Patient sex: F
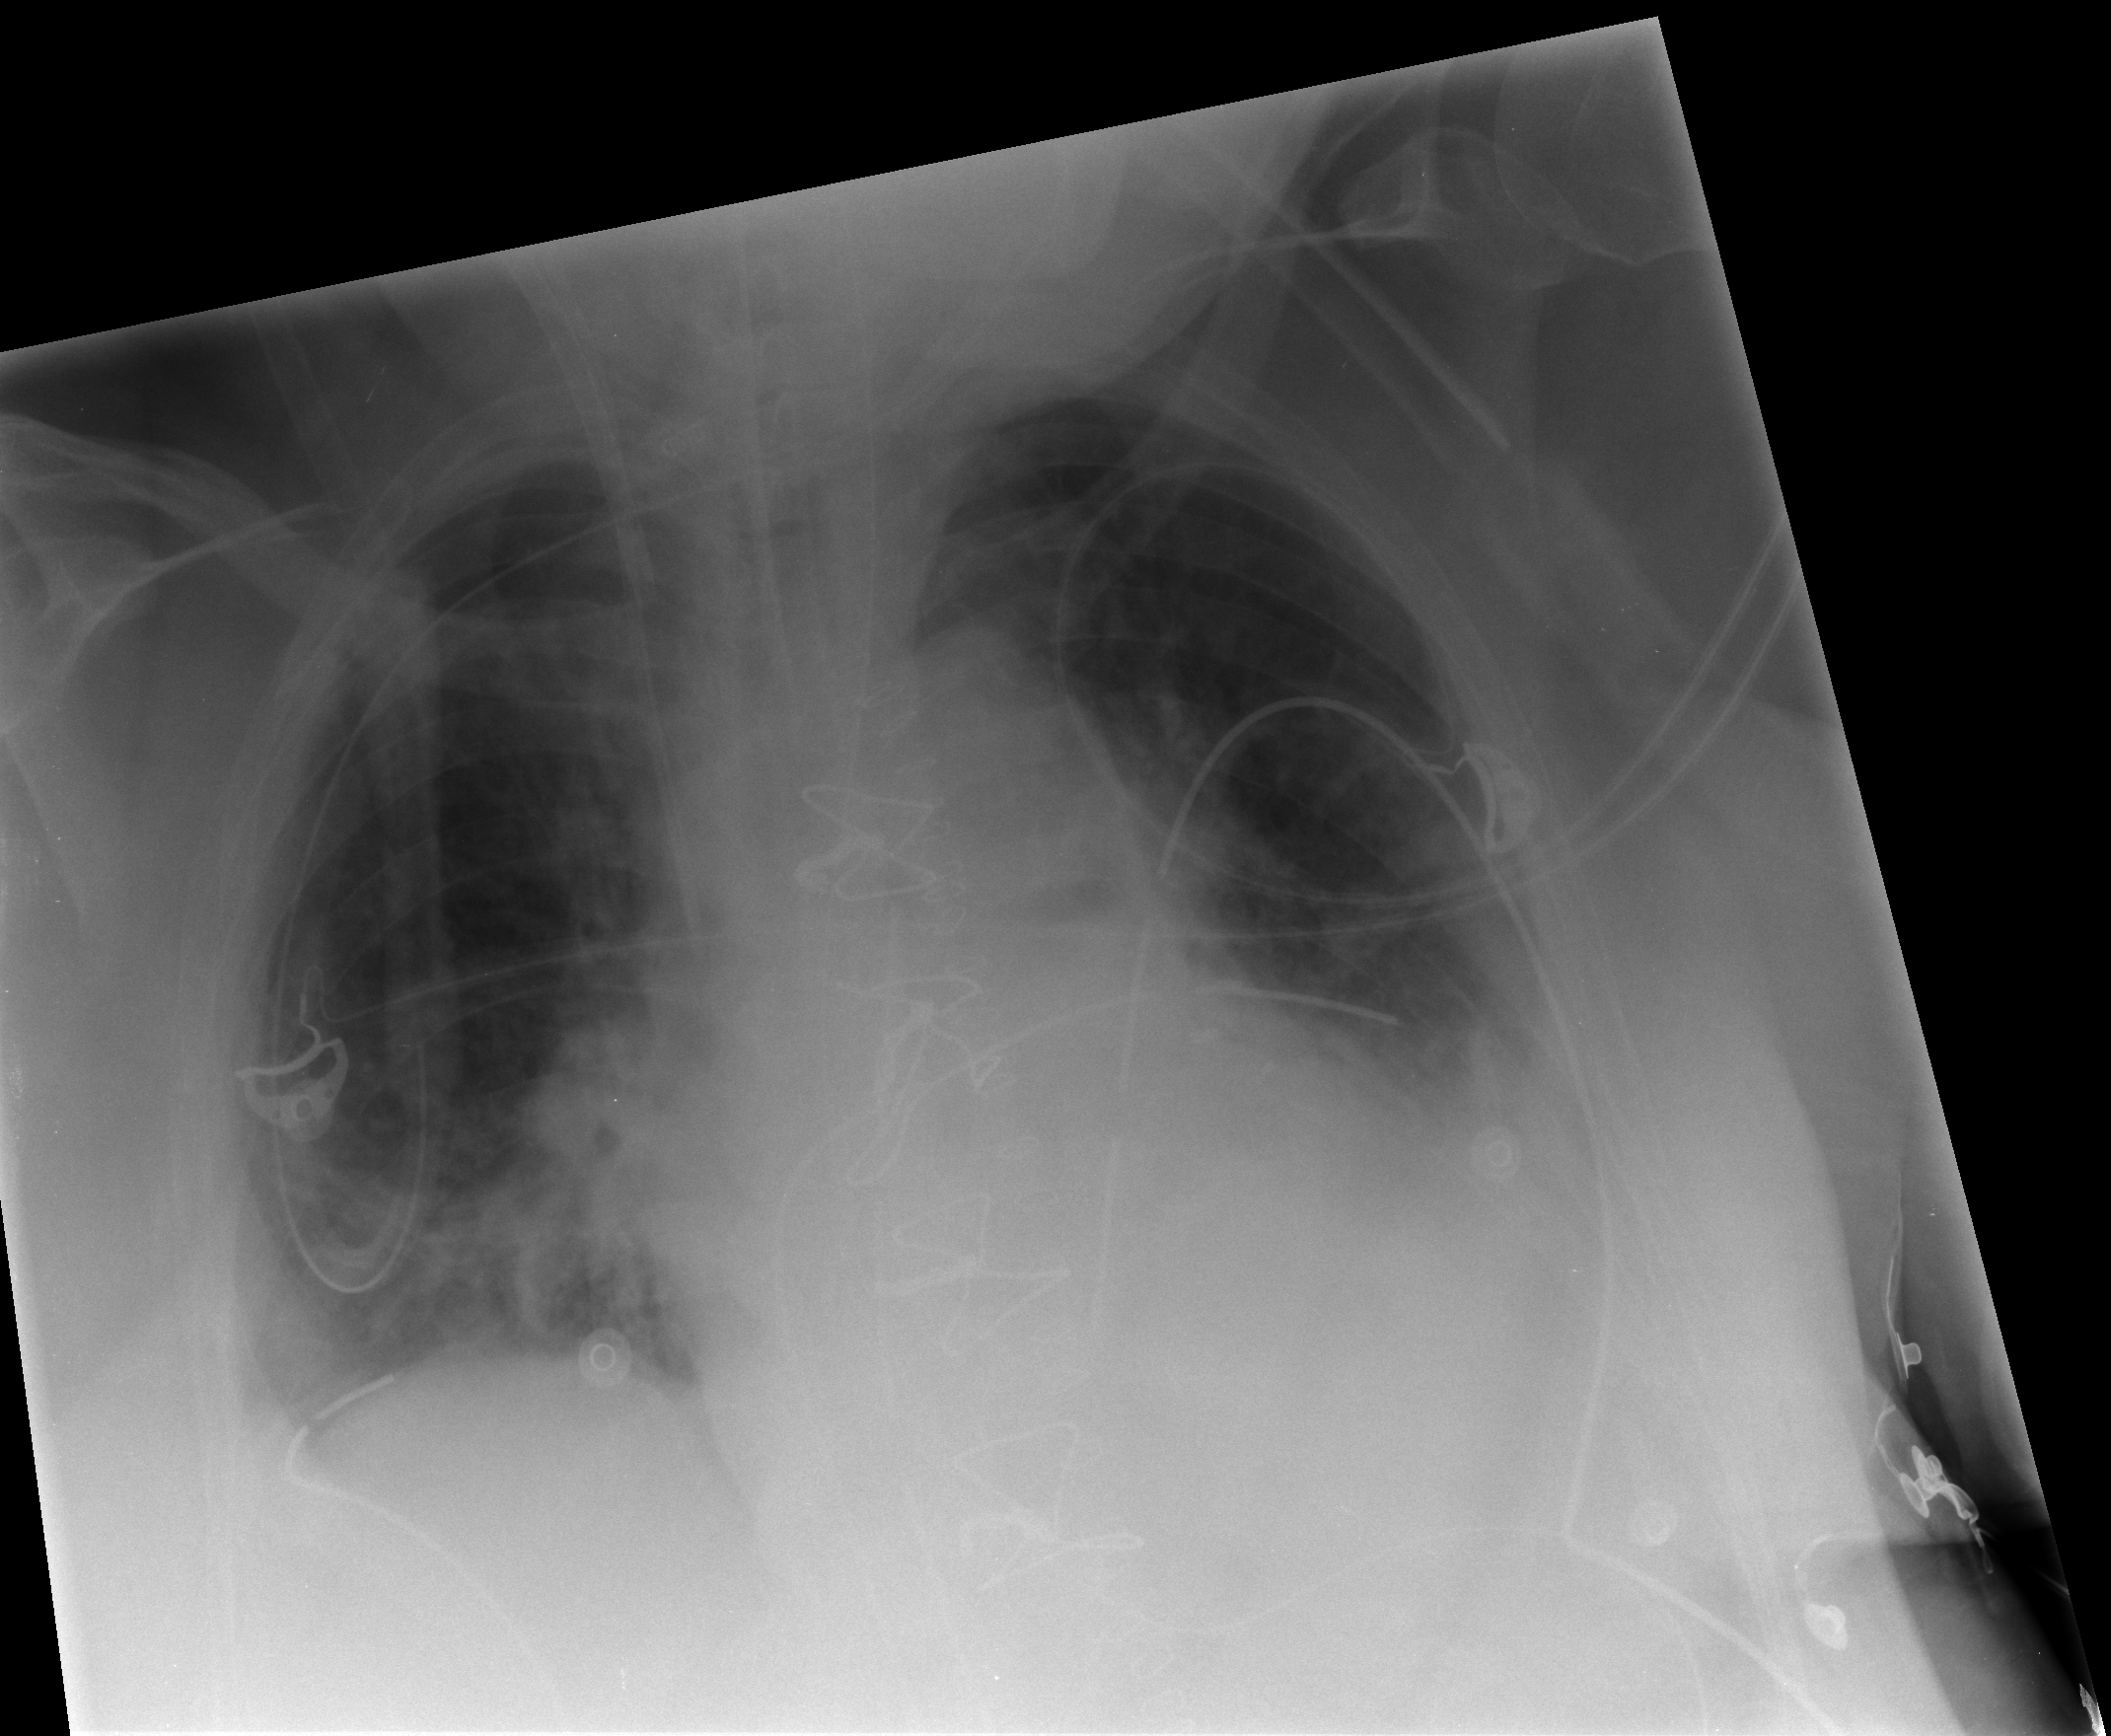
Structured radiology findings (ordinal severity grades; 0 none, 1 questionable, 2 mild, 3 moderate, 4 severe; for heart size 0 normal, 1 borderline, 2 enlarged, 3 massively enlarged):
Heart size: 2
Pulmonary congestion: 0
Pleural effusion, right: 0
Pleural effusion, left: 2
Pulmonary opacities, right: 0
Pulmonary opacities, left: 0
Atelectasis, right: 2
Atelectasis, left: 2